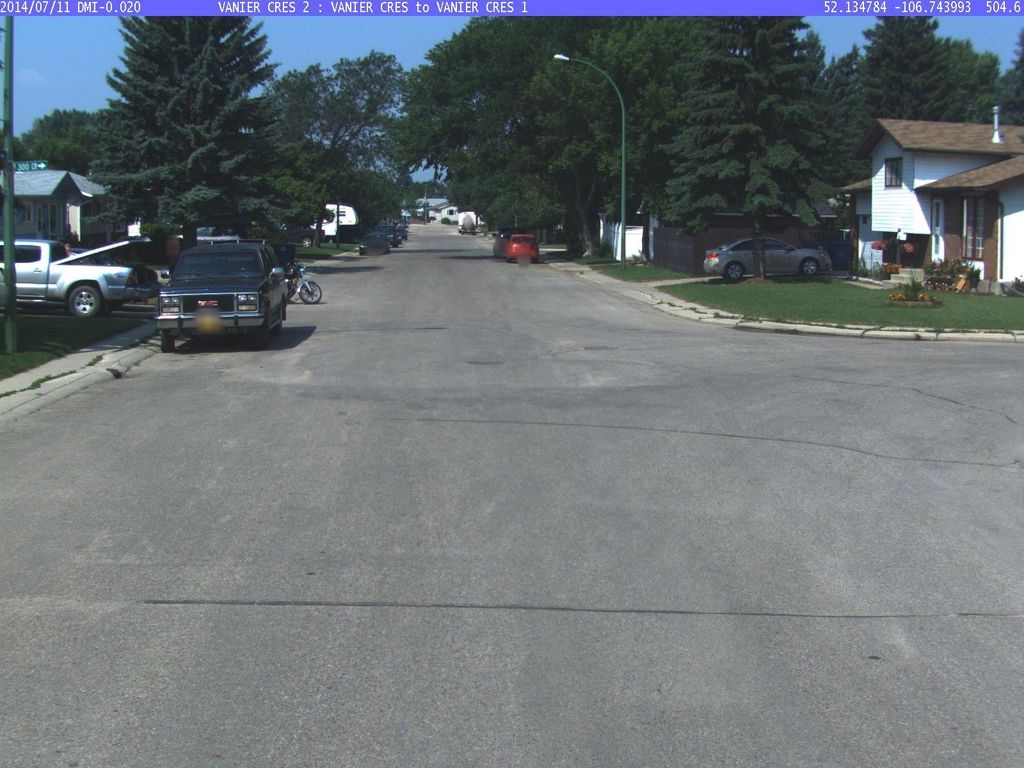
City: saskatoon